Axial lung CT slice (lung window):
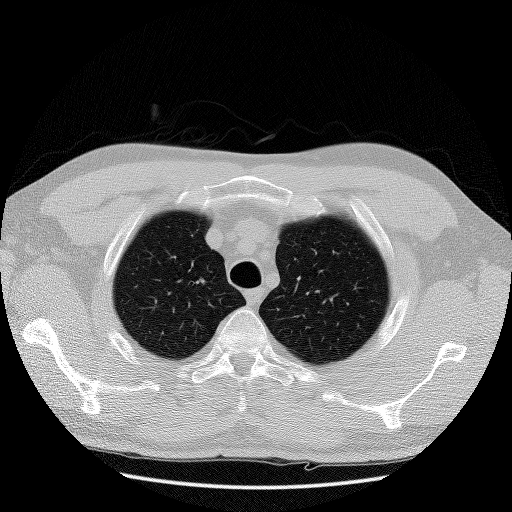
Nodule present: no